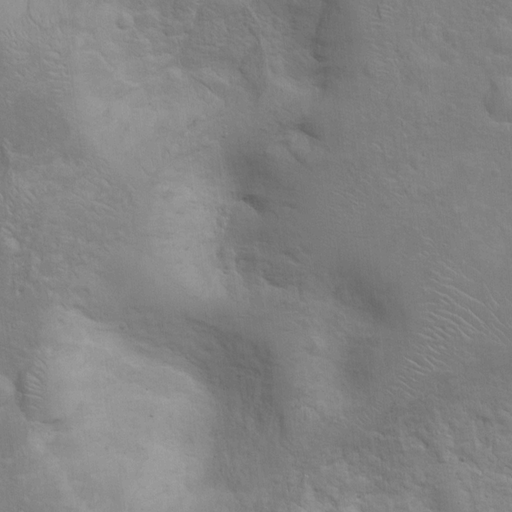
Objects detected: cone, cone, cone, cone, cone